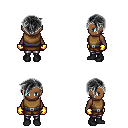
a pixel art fantasy rpg character, female body template, human, dark skin, leather chest armor, metal pants, gray pixie cut hairstyle, gold gloves, black shoes, four views (front, back, left, right), 2x2 character sprite sheet, small pixel art, hard edges, no anti-aliasing